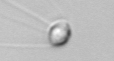
Label: Chaetoceros